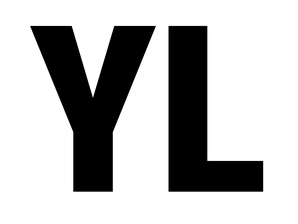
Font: Roboto_Condensed_Black